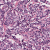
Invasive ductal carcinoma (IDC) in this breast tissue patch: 1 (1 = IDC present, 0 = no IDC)